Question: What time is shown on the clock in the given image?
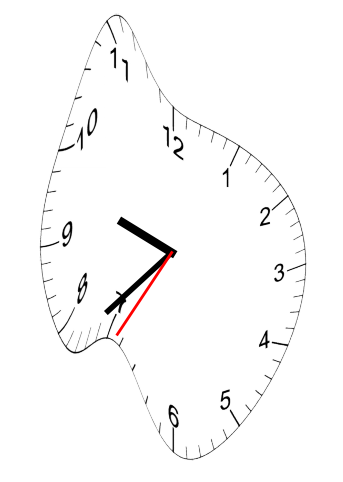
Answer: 09:37:35